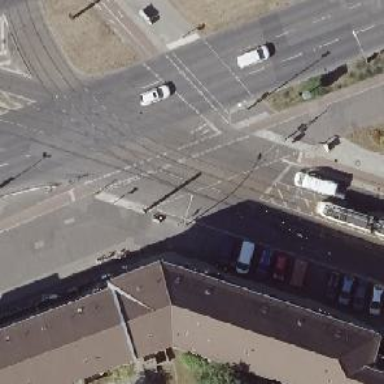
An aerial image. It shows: Residential road with asphalt surface. There are sidewalks on both sides and separate cycleway.